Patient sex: F
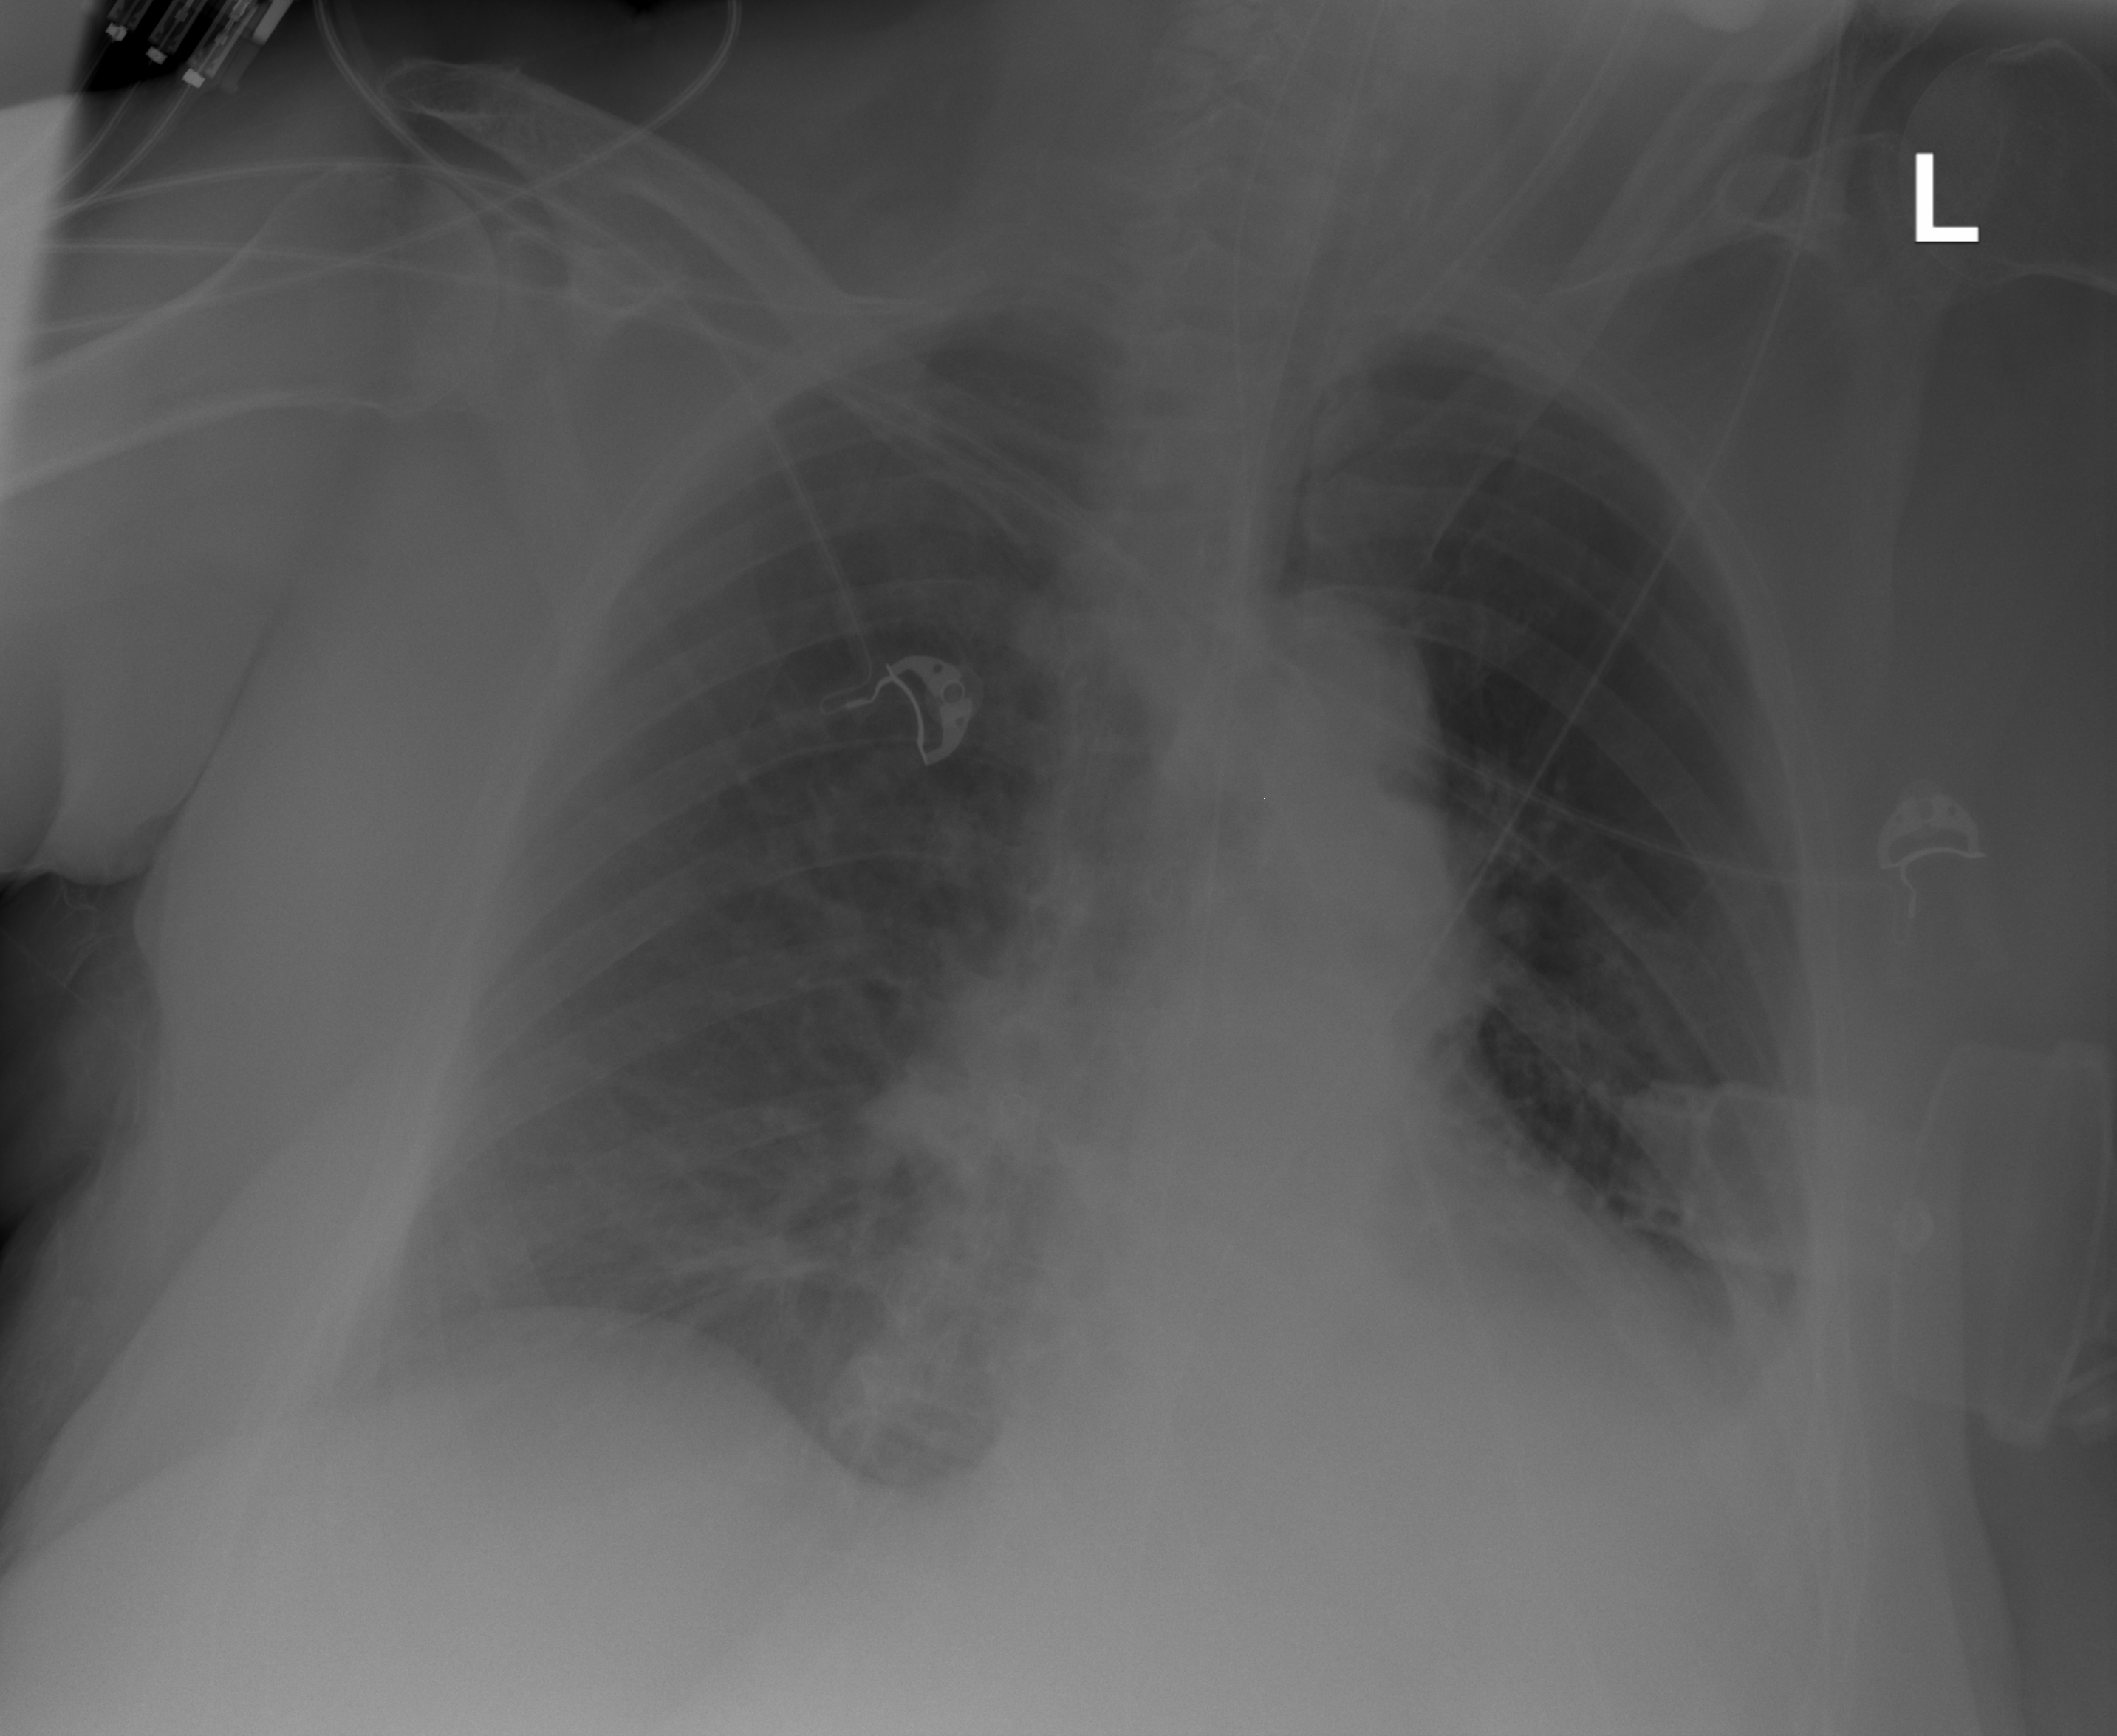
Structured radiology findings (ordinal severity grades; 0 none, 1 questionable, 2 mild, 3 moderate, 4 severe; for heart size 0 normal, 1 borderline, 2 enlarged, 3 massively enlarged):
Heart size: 0
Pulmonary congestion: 0
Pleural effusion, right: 0
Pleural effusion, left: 2
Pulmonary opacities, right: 0
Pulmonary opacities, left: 0
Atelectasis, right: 0
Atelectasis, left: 2